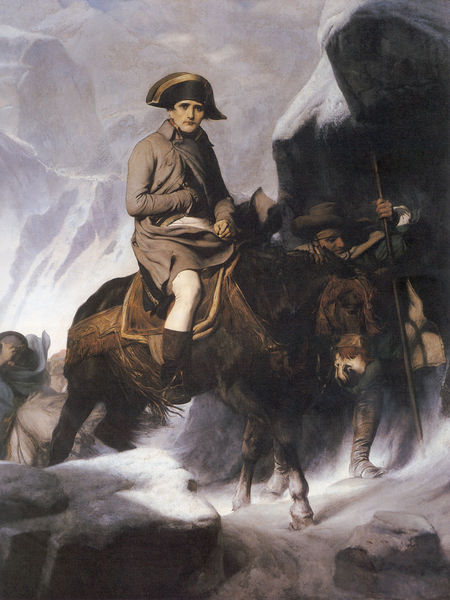
Titel: Le Général Bonaparte franchissant les Alpes, General Bonaparte überquert die Alpen
Künstler: Paul Delaroche
Standort: Paris
Institution: Musée du Louvre
Schlagwörter: berg, blau, dunkel, felsen, gemälde, hand, himmel, kampf, mann, schatten, umhang, wasser, weiß, wolken, grün, abend, ausschnitt, braun, frankreich, geste, grau, hell, hut, hüte, licht, männer, schwarz, eis, schnee, tier, weg, malerei, hose, arm, stein, steine, bildnis, hände, portrait, porträt, öl, kalt, wind, gehen, pfad, mantel, decke, klassizismus, ohren, esel, pferd, reiter, stock, hufe, mähne, reiten, ritt, sattel, bein, passage, gamasche, gehstock, stab, russland, berge, fels, gebirge, gipfel, tag, klein, winter, krieg, sturm, historienbild, kaiser, anstrengung, alpen, kälte, uniform, soldat, napoleon, dreispitz, stiefel, feldzug, sieg, maultier, muli, ross, reise, hunger, eroberung, historienmalerei, feldherr, strumpfhosen, frost, david, erschöpft, verletzung, heroisch, pass, aufstieg, vorwärts, geleit, ofizier, steifel, satteldecke, reittier, tross, überquerung, helfer, erschöpfung, bonaparte, imperator, bergstrasse, begleiter, führer, trotzig, napoleon bonaparte, winterkleidung, alpenüberquerung, gefährte, delaroche, beschwerlich, bergführer, heroisierend, italienfeldzug, napoleon überquer die alpen, reiterknecht, schward, ungepanzert, bberg